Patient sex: F
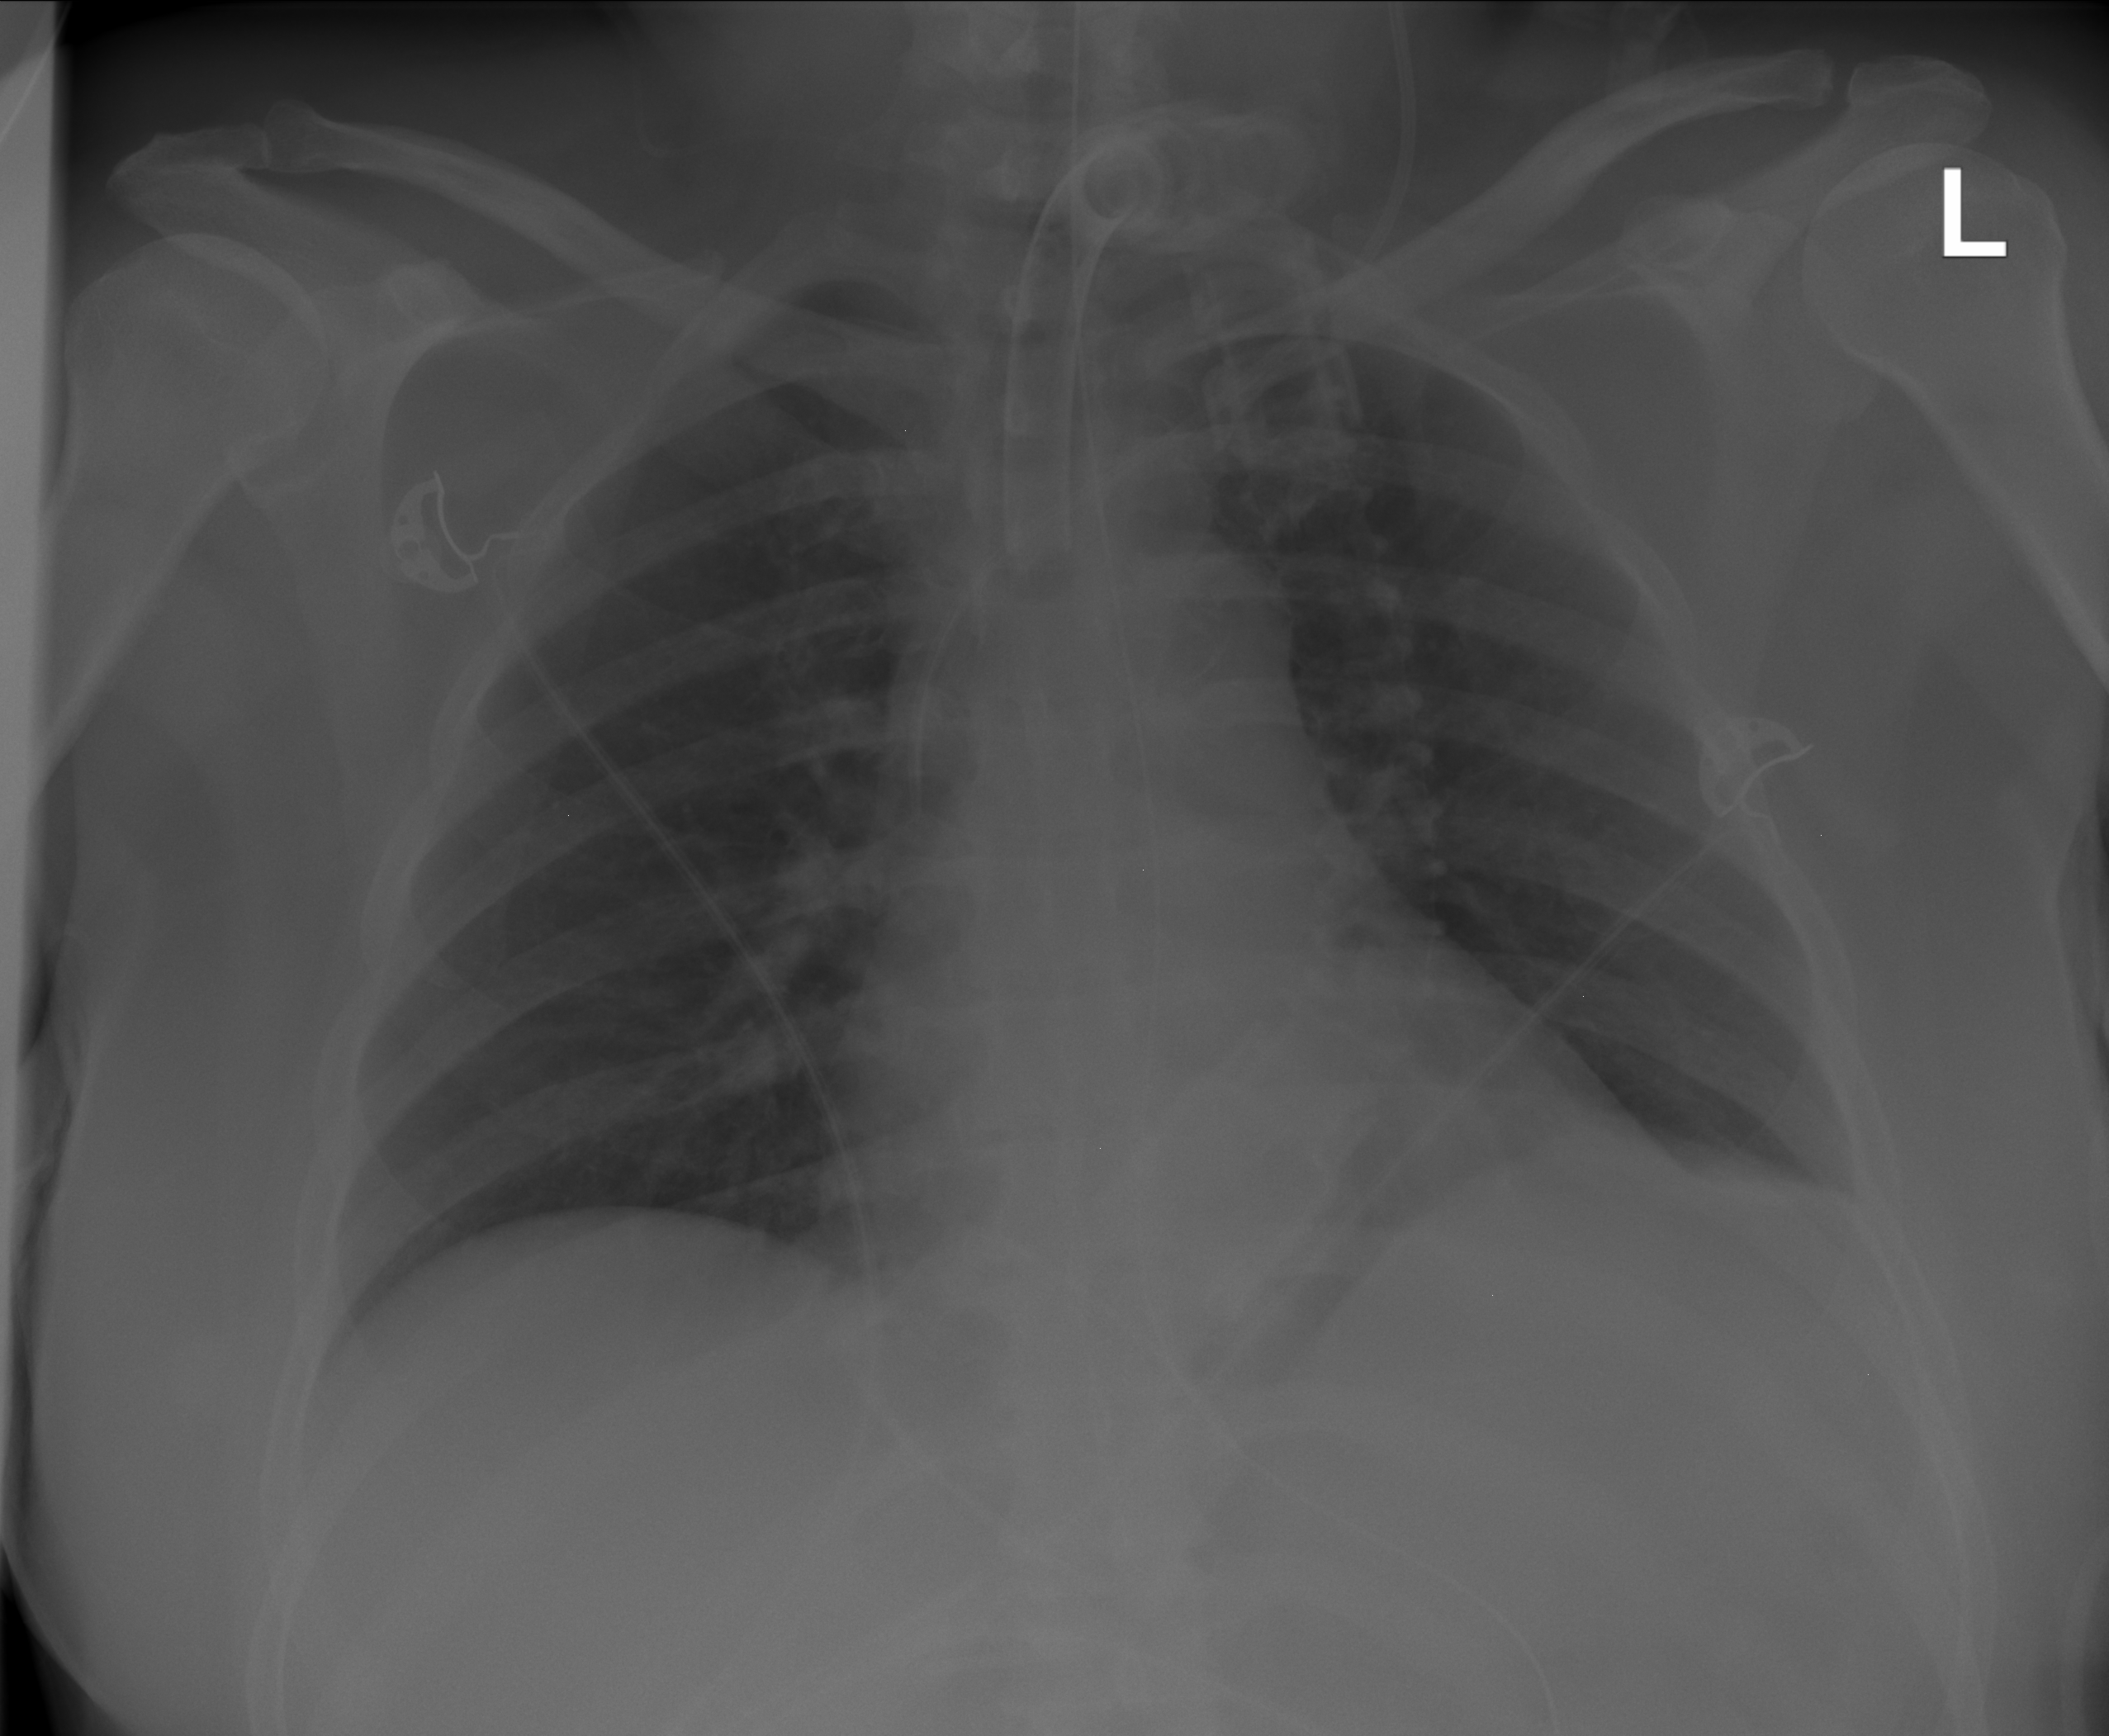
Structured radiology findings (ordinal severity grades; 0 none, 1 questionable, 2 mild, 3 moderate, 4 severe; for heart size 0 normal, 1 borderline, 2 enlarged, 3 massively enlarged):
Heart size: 0
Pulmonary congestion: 0
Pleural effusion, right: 0
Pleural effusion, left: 1
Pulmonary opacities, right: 0
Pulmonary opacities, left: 0
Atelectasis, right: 0
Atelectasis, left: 0